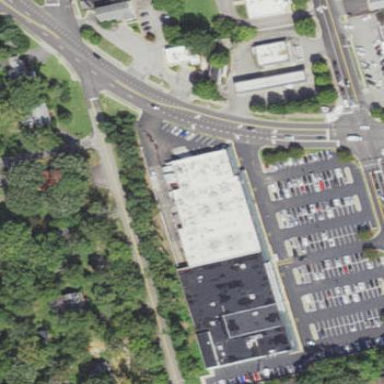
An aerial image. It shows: Retail building.